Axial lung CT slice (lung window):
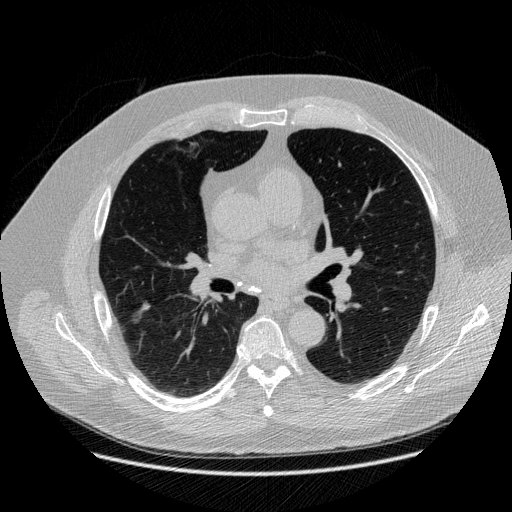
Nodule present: yes
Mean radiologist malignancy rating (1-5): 3.25